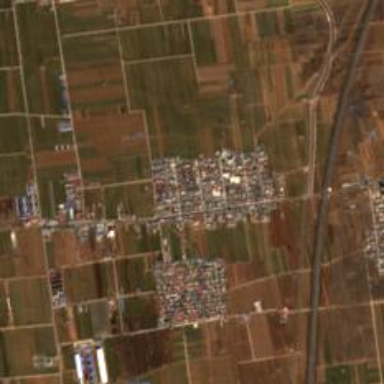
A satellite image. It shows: Township within town.